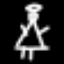
Label: angel